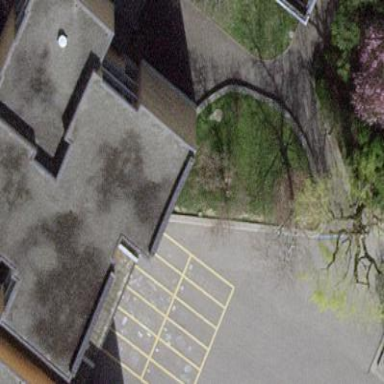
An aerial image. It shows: View of roof of building.